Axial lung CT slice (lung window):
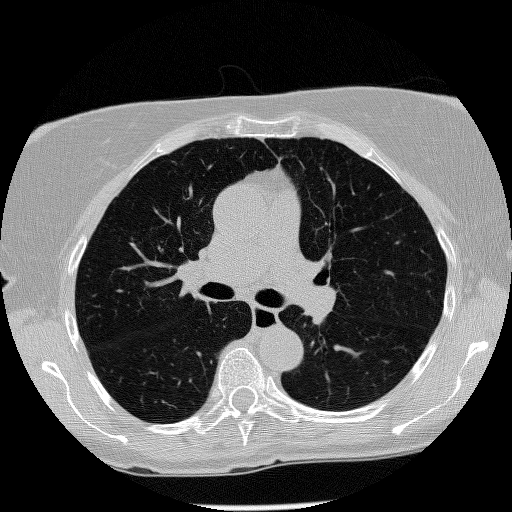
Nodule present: no